Question: I have problems with my buttons layout.
I made the "small, normal, large, xlarge" layout folders.
But still at some devices the buttons got mixed together !
When i view my layout using the devices set eclipse i can see the problem but i can't know what is the dimensions of the device.
My Question is: can anyone give me the dimensions of each one of these devices or who can i make a layout for each one?
the devices in the image blew

'''
<?xml version="1.0" encoding="utf-8"?>
<RelativeLayout xmlns:android="http://schemas.android.com/apk/res/android"
android:layout_width="match_parent"
android:layout_height="match_parent"
android:background="@drawable/mainnati"
android:gravity="center_horizontal" >
>
<Button
android:id="@+id/b_info"
android:layout_width="220dp"
android:layout_height="50dp"
android:layout_centerVertical="true"
android:background="@drawable/info" />
<Button
android:id="@+id/b_pass"
android:layout_width="220dp"
android:layout_height="50dp"
android:layout_alignLeft="@+id/b_comp"
android:layout_below="@+id/b_comp"
android:layout_marginTop="350dp"
android:background="@drawable/pass" />
</RelativeLayout>
'''
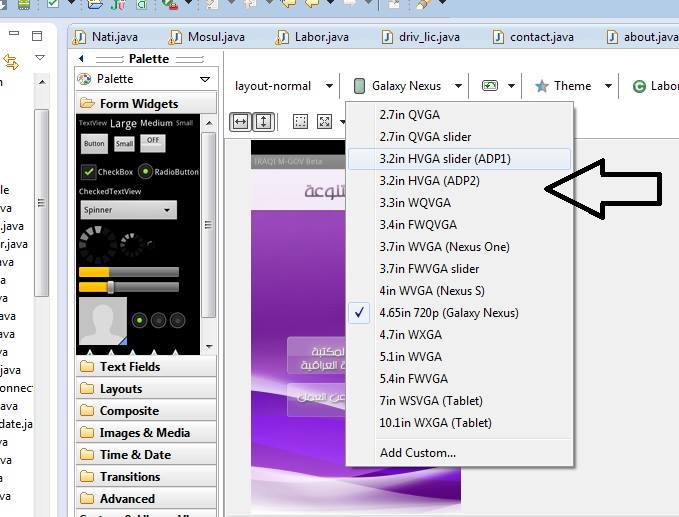
Answer: Two things: I see two Buttons.
The second is below and aligned to the left of one that doesn't exist in your code (b_comp).
So, I guess it should refer to , instead.
And, instead of centerVertical, I'd set centerInParent (which also centers horizontally) for the first Button (b_info).
I'd use centerHorizontal for the lower Button, instead of alignLeft.
So, after all, my layout file would be:
'''
<?xml version="1.0" encoding="utf-8"?>
<RelativeLayout
xmlns:android="http://schemas.android.com/apk/res/android"
android:layout_width="match_parent"
android:layout_height="match_parent"
android:background="@drawable/mainnati"
android:gravity="center_horizontal" >
>
<Button
android:id="@+id/b_info"
android:layout_width="220dp"
android:layout_height="50dp"
android:layout_centerInParent="true"
android:background="@drawable/info" />
<Button
android:id="@+id/b_pass"
android:layout_width="220dp"
android:layout_height="50dp"
android:layout_centerHorizontal="true"
android:layout_below="@id/b_info"
android:background="@drawable/pass" />
</RelativeLayout>
'''